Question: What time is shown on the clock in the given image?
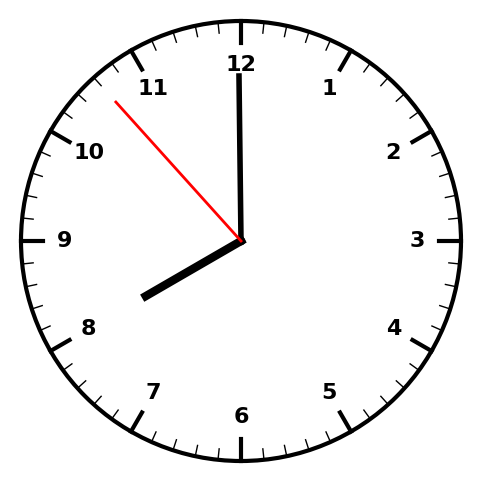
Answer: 07:59:53